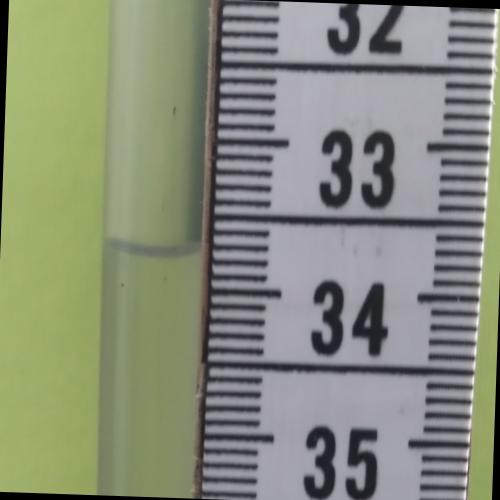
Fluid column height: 33.7 cm